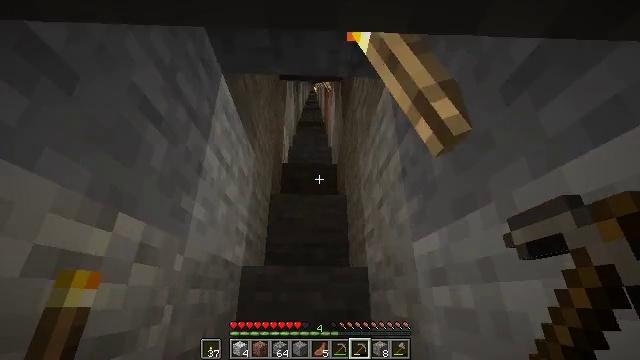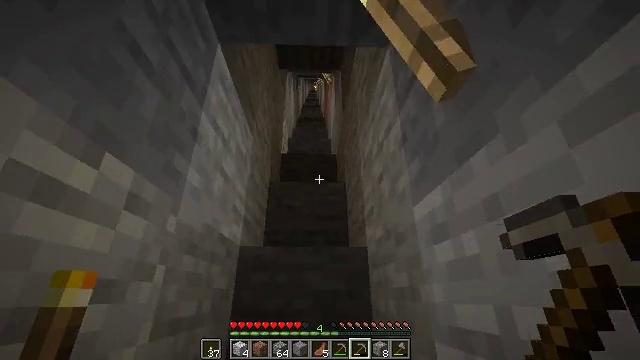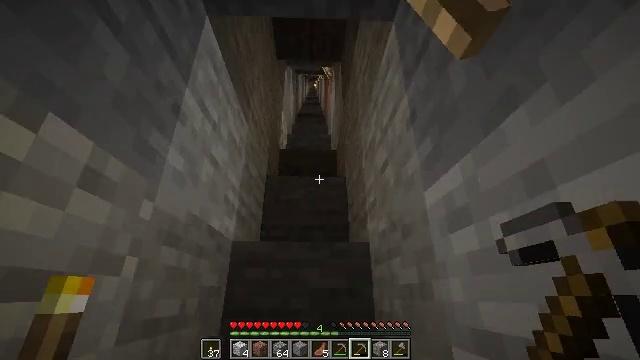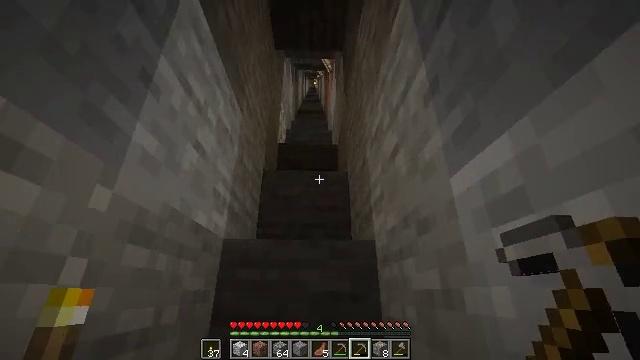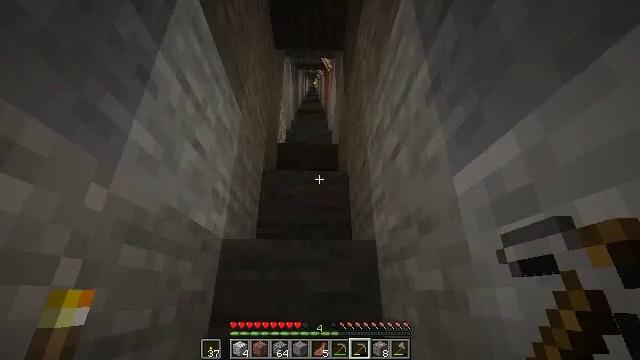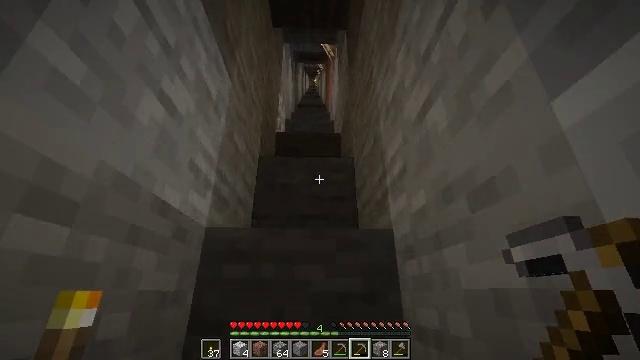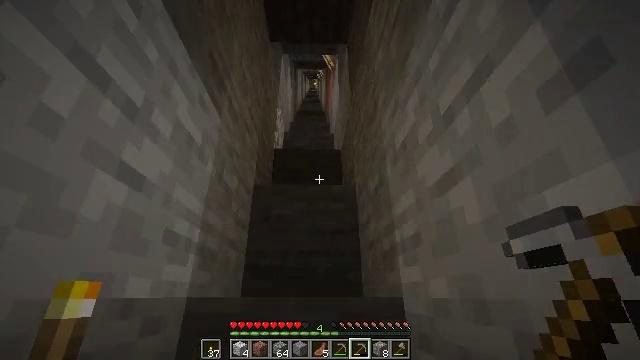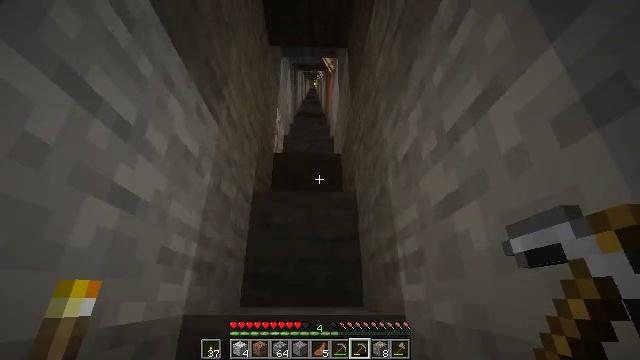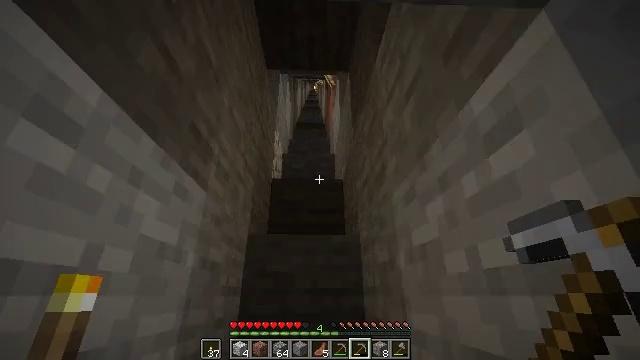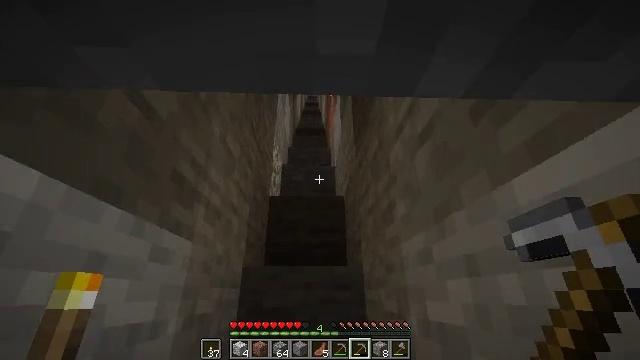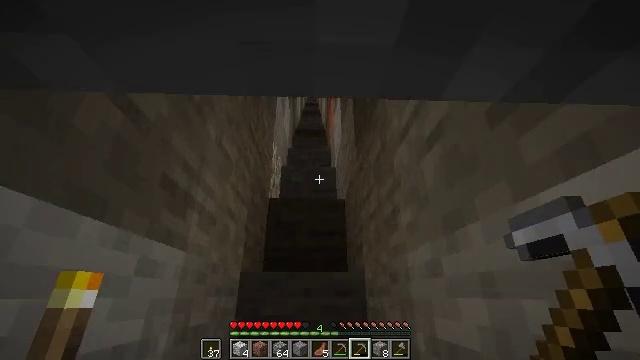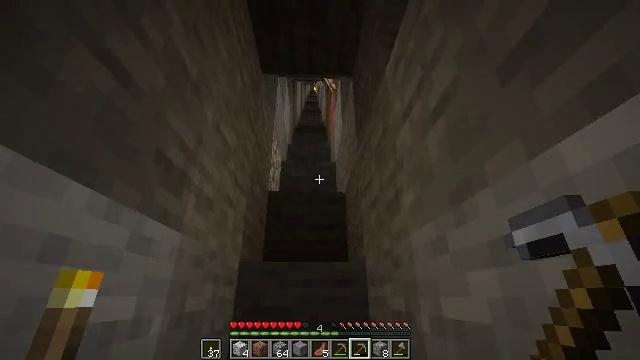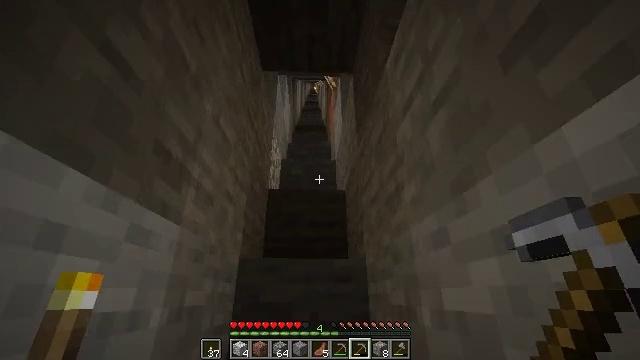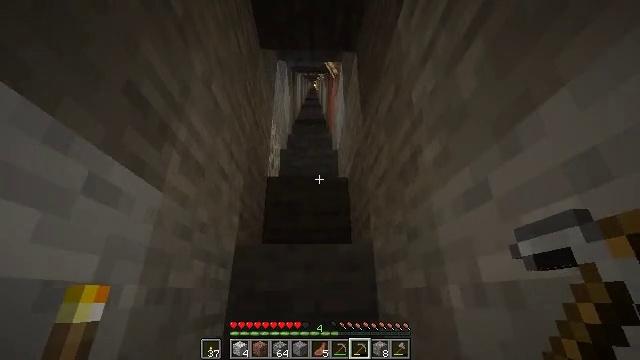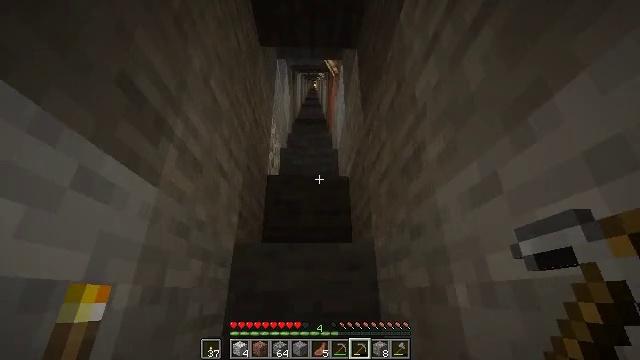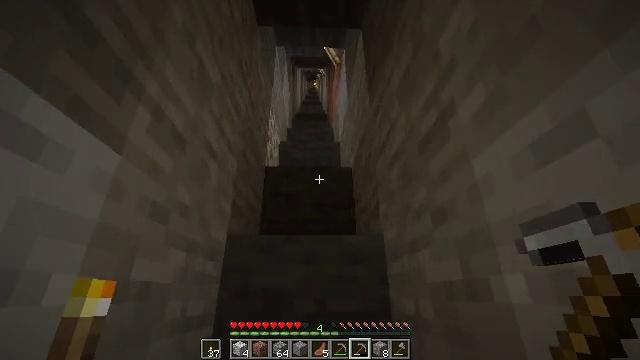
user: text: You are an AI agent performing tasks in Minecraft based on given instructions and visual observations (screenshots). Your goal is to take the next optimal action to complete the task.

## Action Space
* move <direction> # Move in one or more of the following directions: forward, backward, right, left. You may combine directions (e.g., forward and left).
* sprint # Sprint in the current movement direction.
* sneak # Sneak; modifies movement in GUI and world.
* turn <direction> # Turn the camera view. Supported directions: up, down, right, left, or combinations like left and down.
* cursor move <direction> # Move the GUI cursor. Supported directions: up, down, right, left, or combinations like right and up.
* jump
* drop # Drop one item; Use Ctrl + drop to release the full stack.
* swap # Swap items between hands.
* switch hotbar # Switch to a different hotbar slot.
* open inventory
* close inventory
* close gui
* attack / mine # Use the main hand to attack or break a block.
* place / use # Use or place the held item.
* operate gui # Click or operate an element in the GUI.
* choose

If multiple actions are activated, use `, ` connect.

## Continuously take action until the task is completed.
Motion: motion action
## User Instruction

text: Drop gravel.
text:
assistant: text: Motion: move forward
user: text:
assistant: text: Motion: move forward
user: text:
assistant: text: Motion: move forward
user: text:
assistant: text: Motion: move forward
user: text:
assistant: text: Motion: move forward
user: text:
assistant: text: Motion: move forward, jump
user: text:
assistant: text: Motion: move forward, jump
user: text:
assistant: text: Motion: move forward, jump
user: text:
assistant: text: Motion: move forward, jump
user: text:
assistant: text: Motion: move forward
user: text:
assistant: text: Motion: move forward
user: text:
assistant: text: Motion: move forward
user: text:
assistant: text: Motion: move forward
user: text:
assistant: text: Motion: move forward
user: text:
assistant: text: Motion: move forward
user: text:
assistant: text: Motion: move forward, jump
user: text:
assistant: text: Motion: move forward, jump
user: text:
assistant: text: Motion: move forward, jump
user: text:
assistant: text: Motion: move forward, jump
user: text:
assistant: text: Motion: move forward
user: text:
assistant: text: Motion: move forward
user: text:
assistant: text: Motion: move forward
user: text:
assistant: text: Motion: move forward
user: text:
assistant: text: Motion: move forward, jump
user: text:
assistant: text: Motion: move forward, jump
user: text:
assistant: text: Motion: move forward, jump
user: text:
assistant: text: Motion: move forward, jump
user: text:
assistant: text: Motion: move forward
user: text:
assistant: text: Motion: move forward
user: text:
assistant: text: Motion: move forward